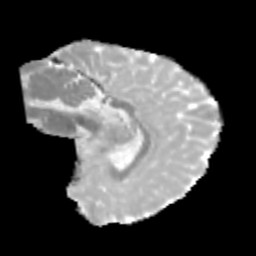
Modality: MD
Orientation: sagittal
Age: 11
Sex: male
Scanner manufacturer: siemens
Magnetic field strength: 3 T
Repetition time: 3.8 s
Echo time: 0.07 s